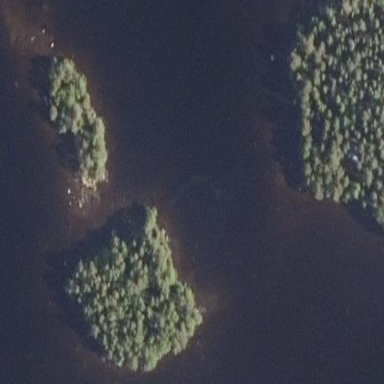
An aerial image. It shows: Islet.